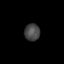
Tissue: skin
Cell type: Others
Senescence score: 0.6966
Nuclear area (px): 259
Mean DAPI intensity: 70.502